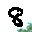
Label: 8